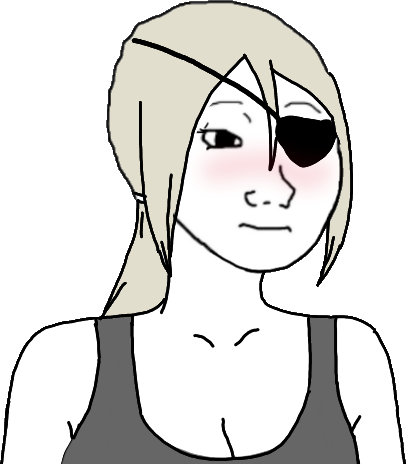
Label: 5_Doomer_Girl